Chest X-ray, PA view. Patient: 28 years old, sex M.
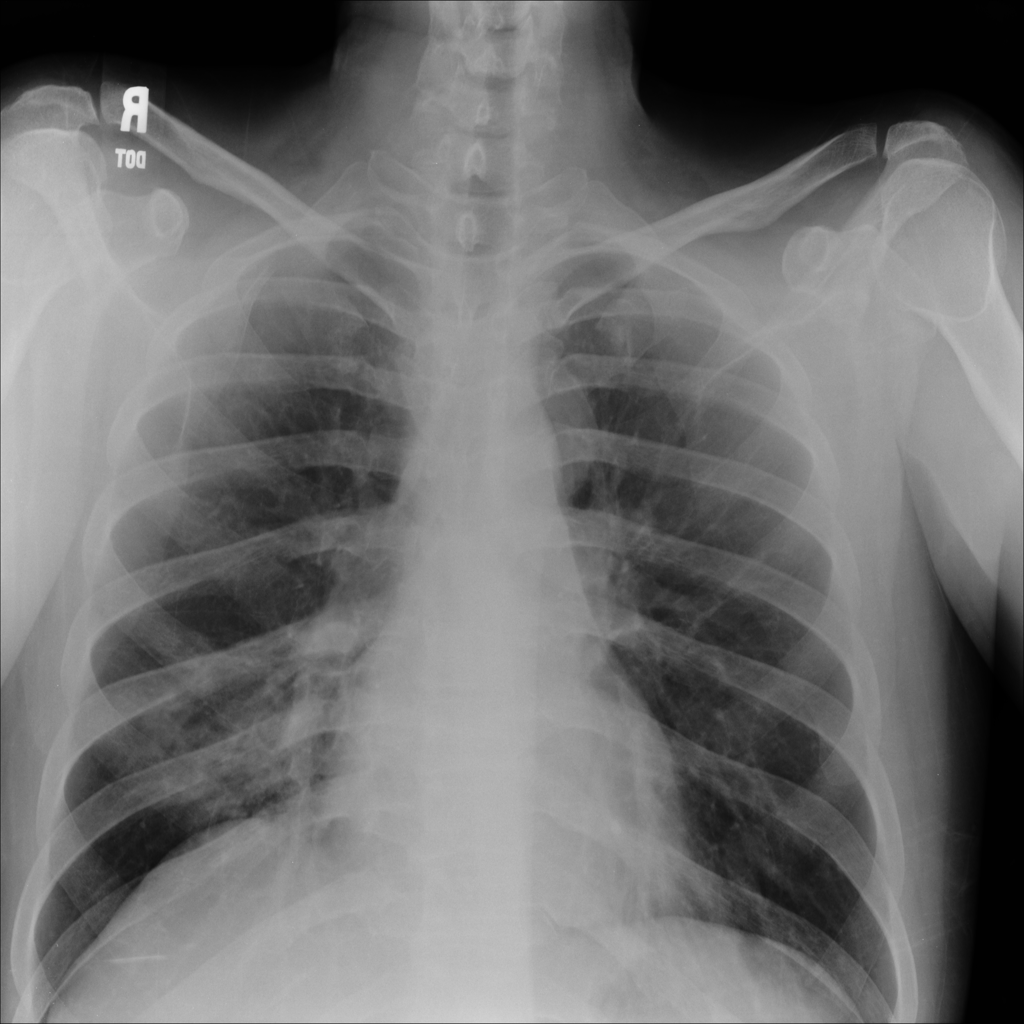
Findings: No Finding